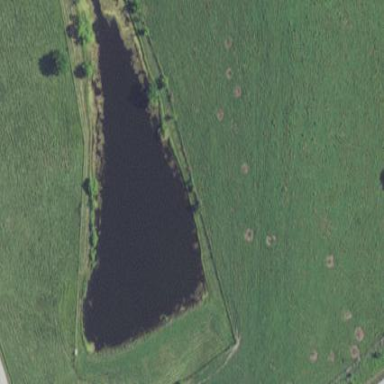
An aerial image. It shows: Pond with natural water.